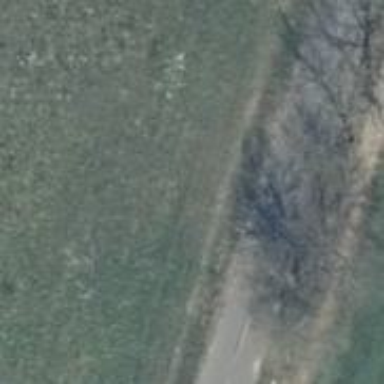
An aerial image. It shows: Unclassified paved road.